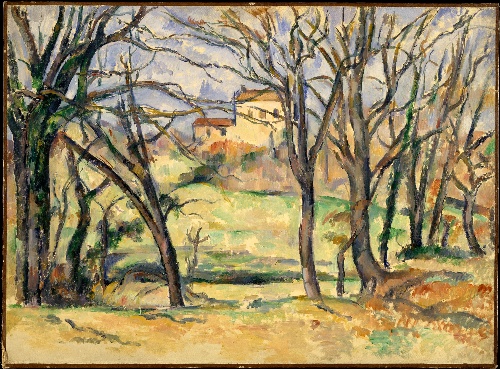
Title: Trees and Houses Near the Jas de Bouffan
Artist: Paul Cézanne
Artist bio: French, Aix-en-Provence 1839–1906 Aix-en-Provence
Date: 1885–86
Object type: Painting
Classification: Paintings
Medium: Oil on canvas
Dimensions: 26 3/4 x 36 1/4 in. (67.9 x 92.1 cm)
Department: Robert Lehman Collection
Credit line: Robert Lehman Collection, 1975
Accession year: 1975
Repository: Metropolitan Museum of Art, New York, NY
Tags: Houses|Landscapes|Trees